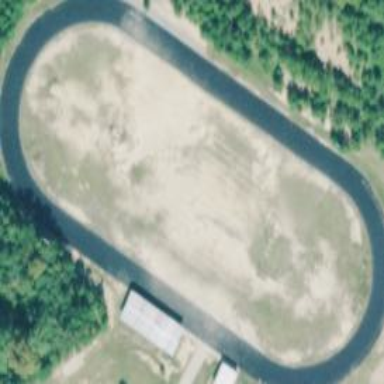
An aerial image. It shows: Track located within leisure land area.